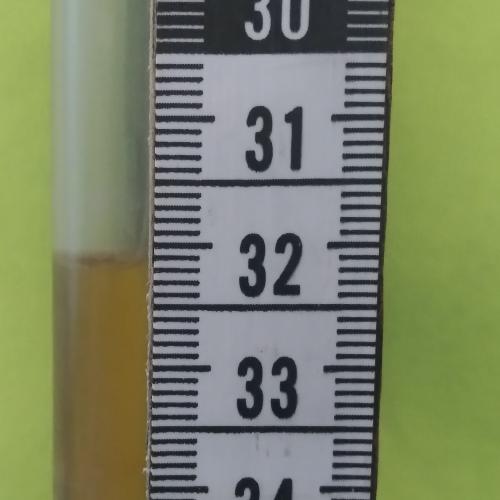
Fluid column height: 32.1 cm